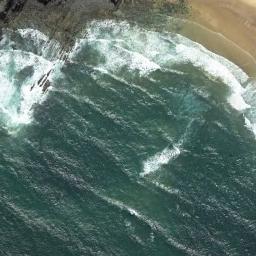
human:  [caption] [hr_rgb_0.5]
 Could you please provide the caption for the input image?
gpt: Dark gray-green sea surface with waves on the beach .

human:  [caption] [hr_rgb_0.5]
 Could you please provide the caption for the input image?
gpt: Waves of light green water wash the beach .

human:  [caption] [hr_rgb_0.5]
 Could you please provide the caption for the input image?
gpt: There are seagulls in the sea by the beach .

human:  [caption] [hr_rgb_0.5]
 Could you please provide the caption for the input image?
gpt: The type of beach is rocky coast and the sand on the beach is khaki .

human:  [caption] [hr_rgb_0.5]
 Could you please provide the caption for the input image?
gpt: There are water marks on the beach .